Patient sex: M
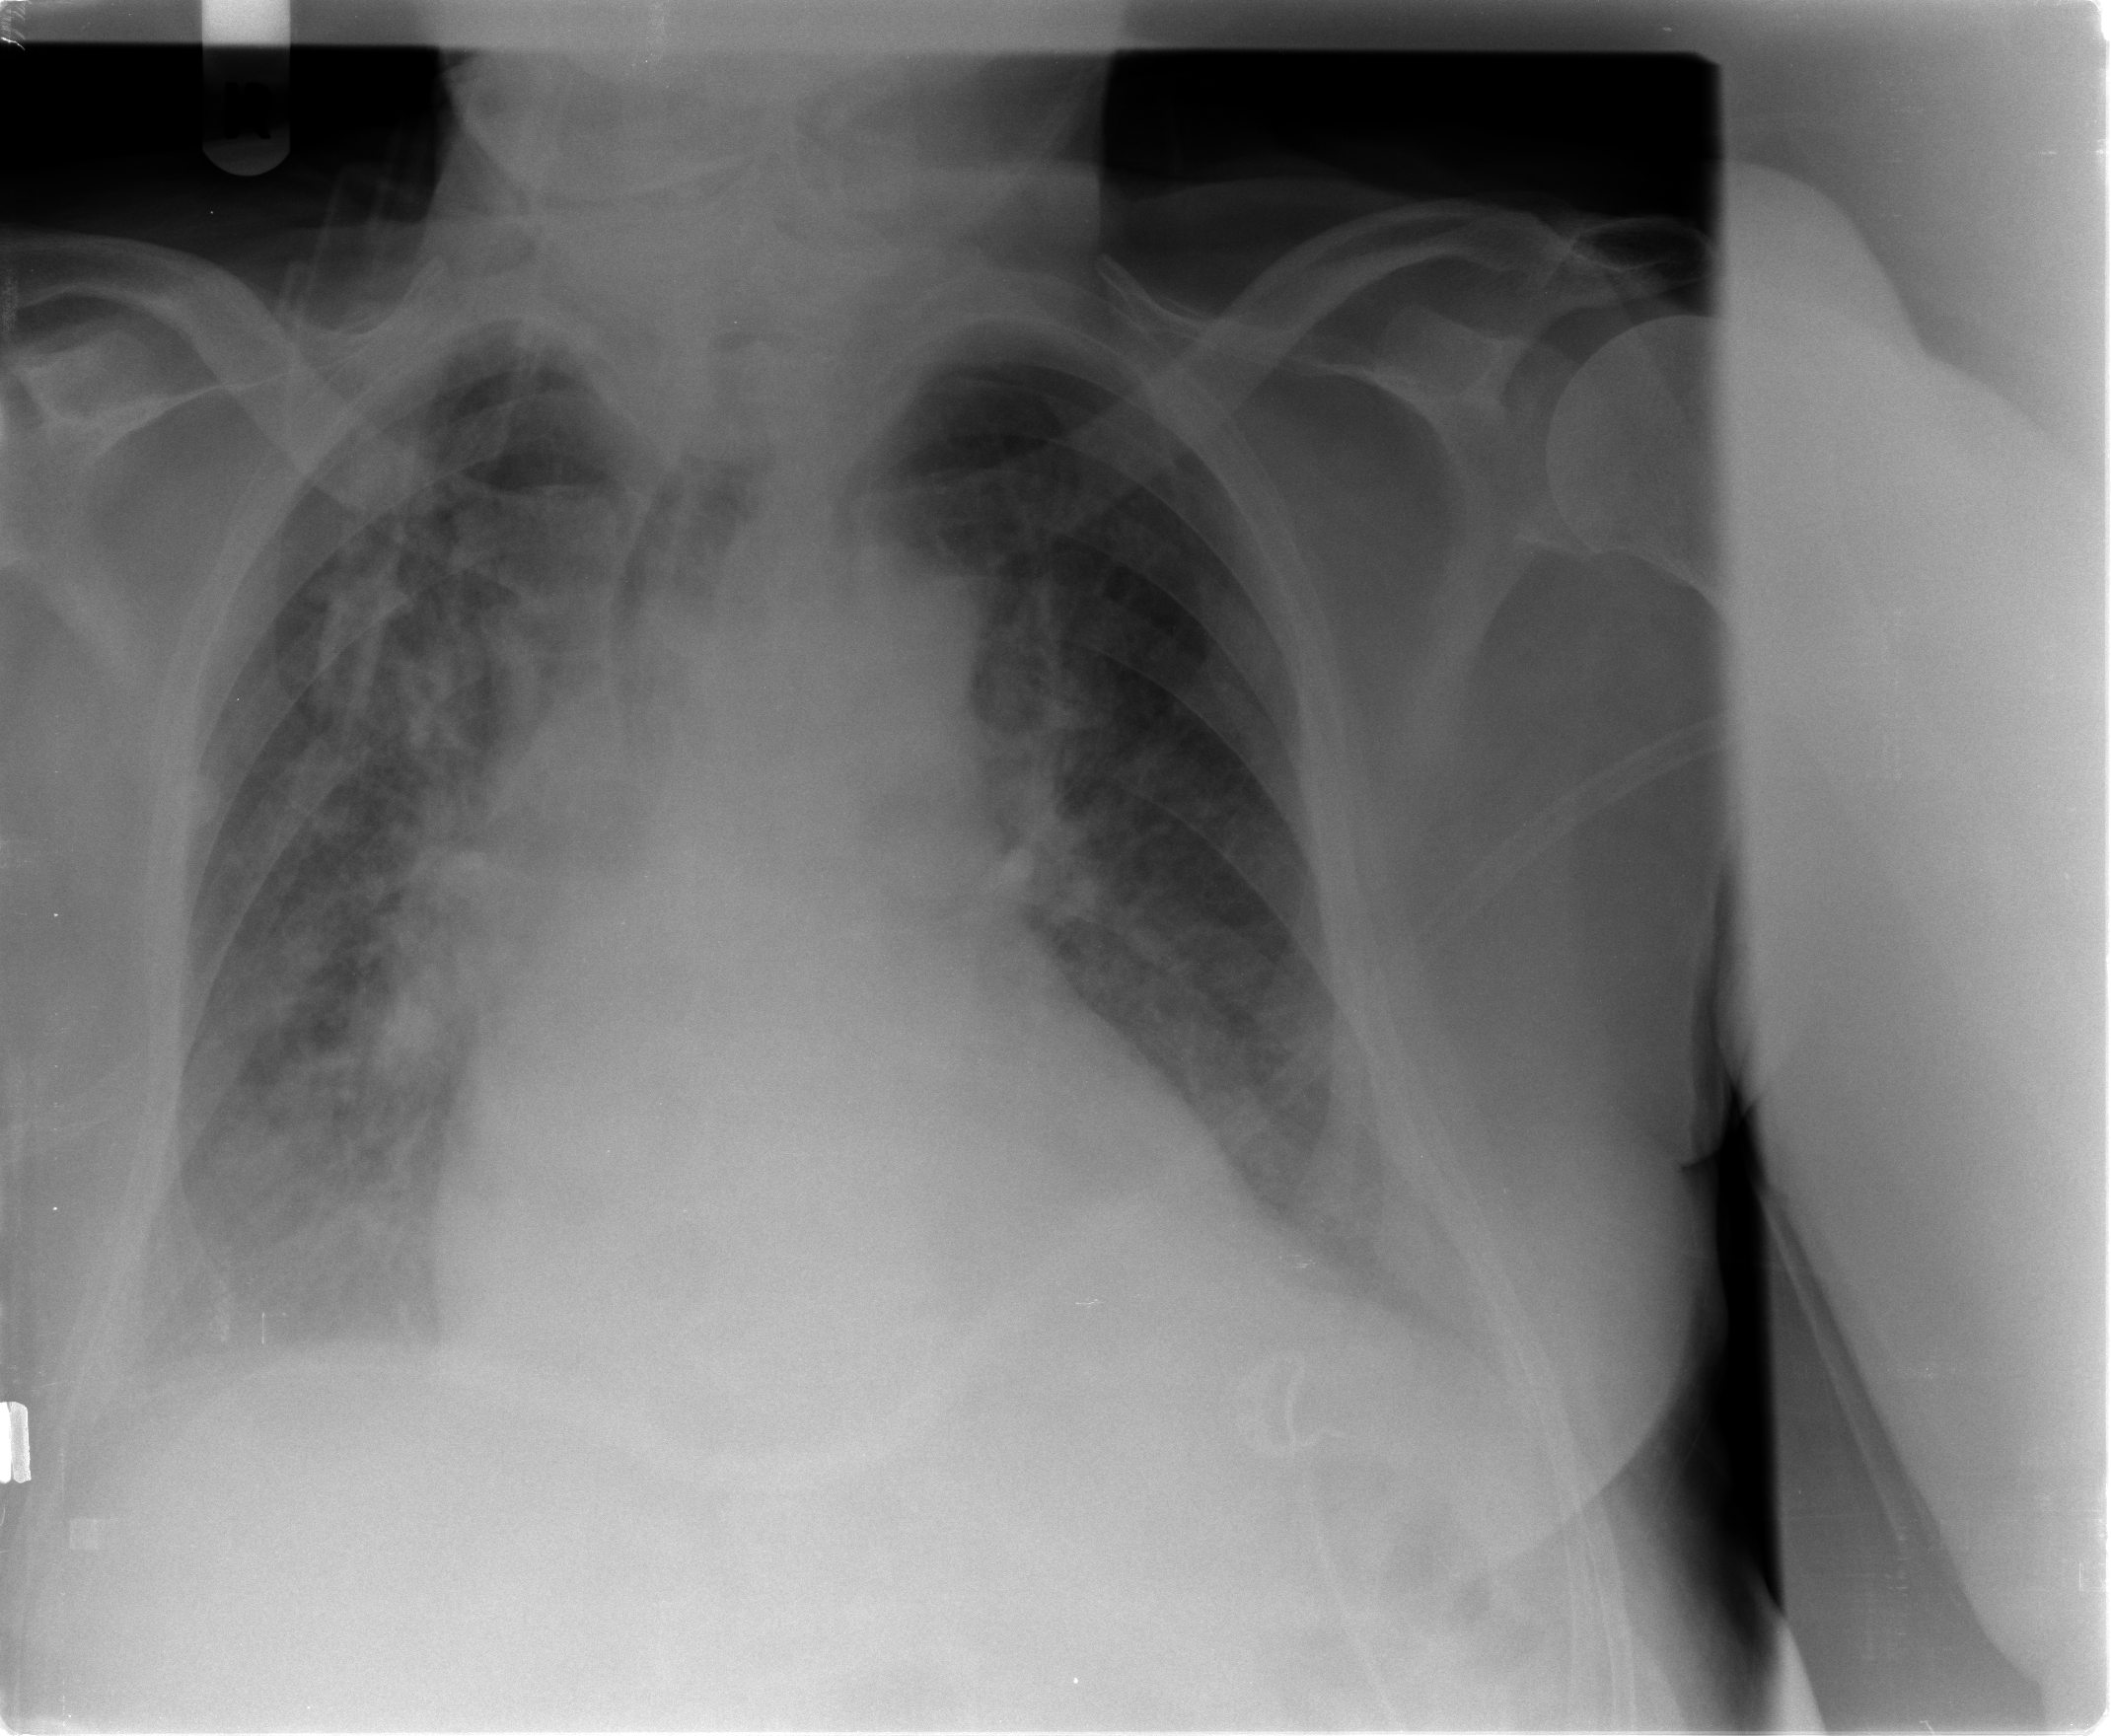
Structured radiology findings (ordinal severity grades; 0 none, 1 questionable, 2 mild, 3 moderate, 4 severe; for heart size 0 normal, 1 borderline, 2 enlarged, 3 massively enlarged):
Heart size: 2
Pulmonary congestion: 1
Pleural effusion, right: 1
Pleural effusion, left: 1
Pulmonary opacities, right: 3
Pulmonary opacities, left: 1
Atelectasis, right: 2
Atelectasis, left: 0